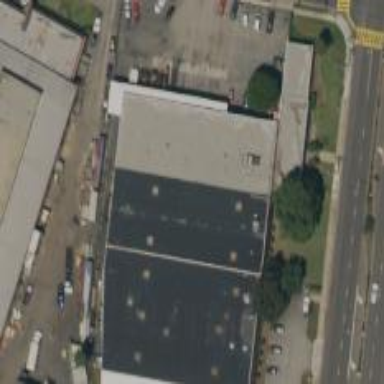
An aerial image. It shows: Warehouse building.